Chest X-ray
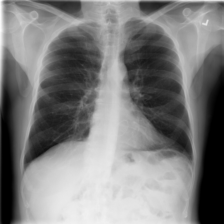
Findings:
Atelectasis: negative
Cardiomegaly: negative
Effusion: negative
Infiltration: negative
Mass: negative
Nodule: negative
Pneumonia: negative
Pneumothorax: negative
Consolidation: negative
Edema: negative
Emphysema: negative
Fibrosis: negative
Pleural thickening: negative
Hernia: negative